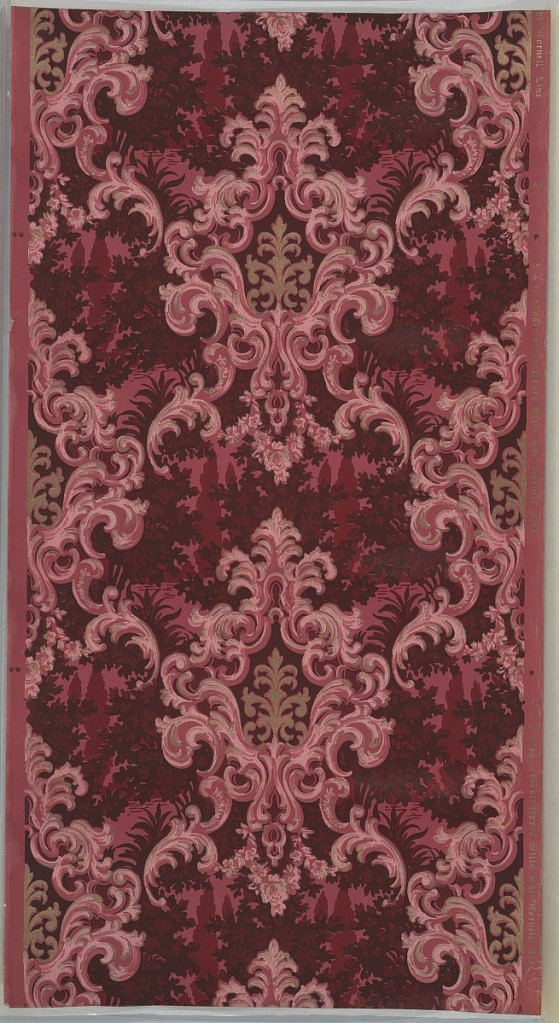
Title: Sidewall
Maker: Ithaca Wall-Paper Mills, Ithaca Wall-Paper Mills, inc. 1900-1907
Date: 1905–1915
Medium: Machine-printed paper, liquid mica
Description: Large foliate medallions in vertical lines that are offset. Underneath each medallion are floral swags with roses. In the background there is a stylized landscape pattern. Grounding is dark pink. Printed in reds, pinks, metallic gold, and black.